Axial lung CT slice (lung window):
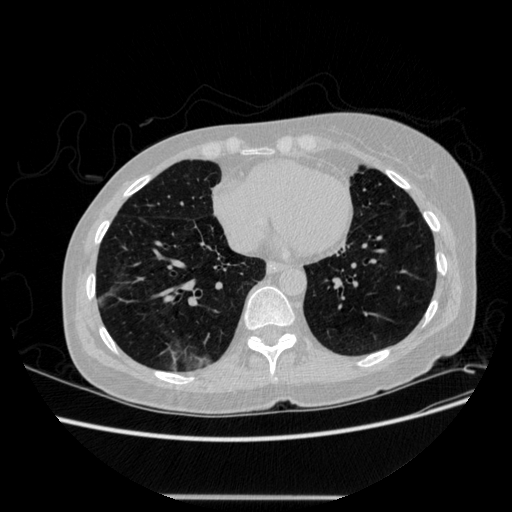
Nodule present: no